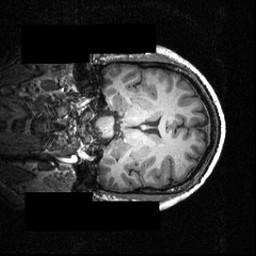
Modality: T1w
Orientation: coronal
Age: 25
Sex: male
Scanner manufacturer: siemens
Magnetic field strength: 3.951 T
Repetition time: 1.5 s
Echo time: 0.00335 s